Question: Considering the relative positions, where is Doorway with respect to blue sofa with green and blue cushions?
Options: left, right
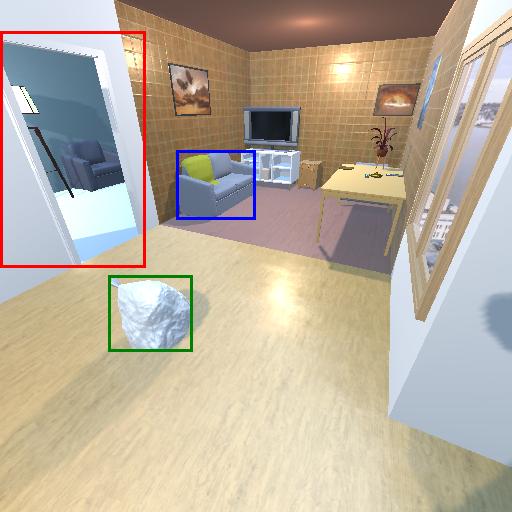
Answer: left